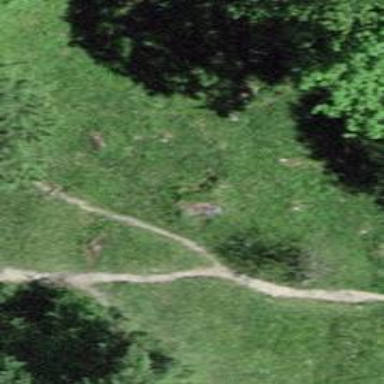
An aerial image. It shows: Dirt path with excellent trail visibility.